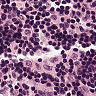
Metastatic tissue present: no